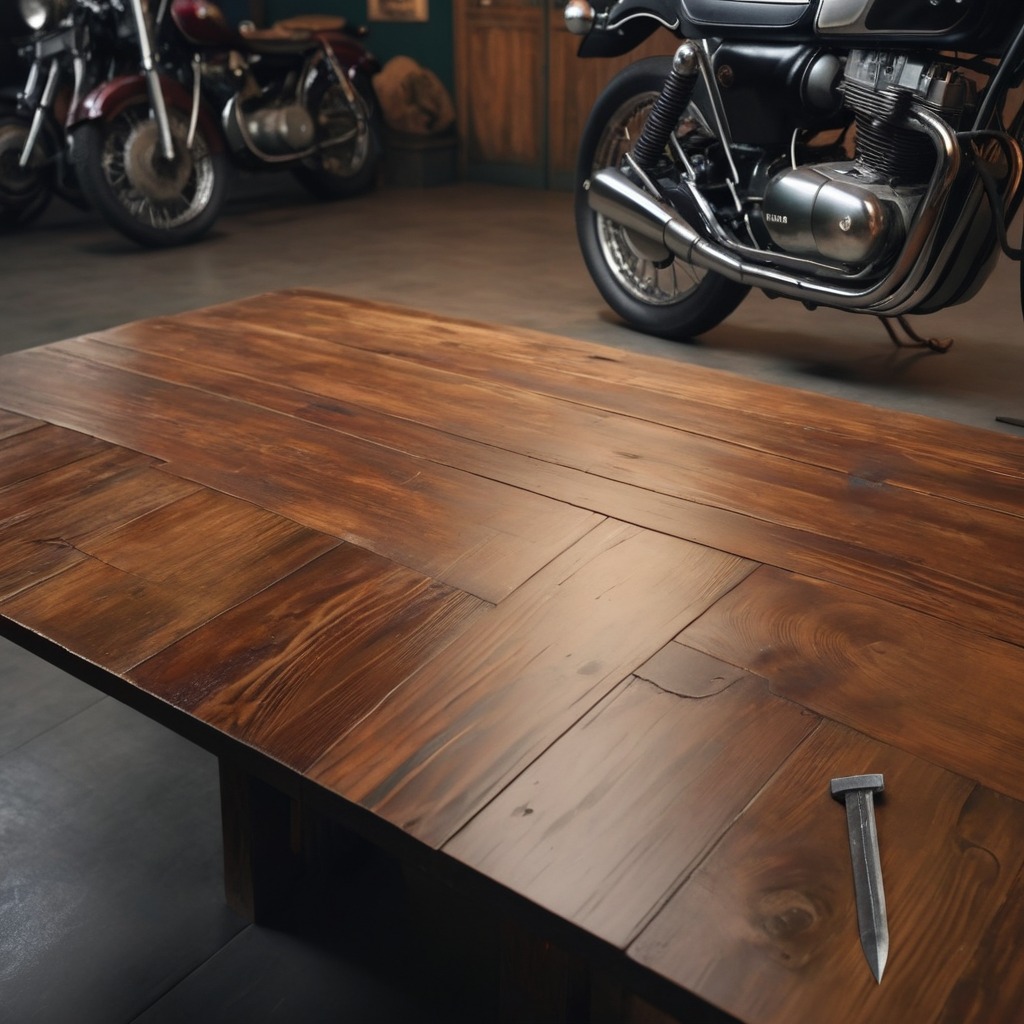
A nail lying on a wooden table in a vintage motorcycle garage